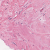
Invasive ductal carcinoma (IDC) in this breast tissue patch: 0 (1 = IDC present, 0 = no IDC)